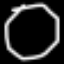
Label: octagon